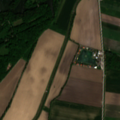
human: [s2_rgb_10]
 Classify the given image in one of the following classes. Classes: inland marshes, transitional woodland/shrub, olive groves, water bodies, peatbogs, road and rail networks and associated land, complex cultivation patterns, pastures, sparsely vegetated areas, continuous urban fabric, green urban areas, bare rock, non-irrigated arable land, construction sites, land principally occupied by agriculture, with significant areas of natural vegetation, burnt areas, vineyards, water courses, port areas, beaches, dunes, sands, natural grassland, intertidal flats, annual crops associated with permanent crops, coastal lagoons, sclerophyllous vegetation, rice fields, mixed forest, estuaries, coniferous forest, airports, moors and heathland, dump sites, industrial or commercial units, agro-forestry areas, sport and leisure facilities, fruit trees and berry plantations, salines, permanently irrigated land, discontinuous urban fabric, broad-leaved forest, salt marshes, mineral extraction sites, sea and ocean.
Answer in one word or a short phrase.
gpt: green urban areas, non-irrigated arable land, complex cultivation patterns